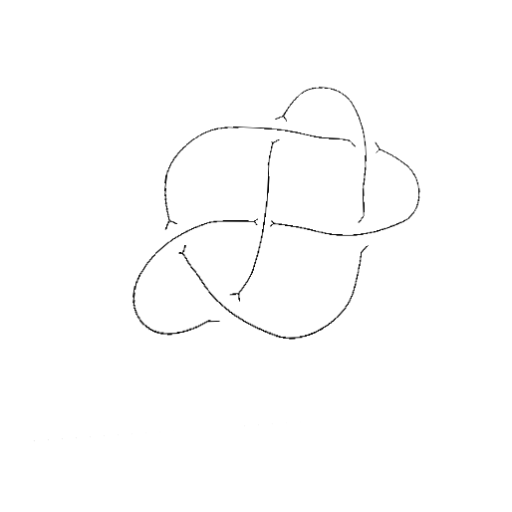
Crossing number: 6